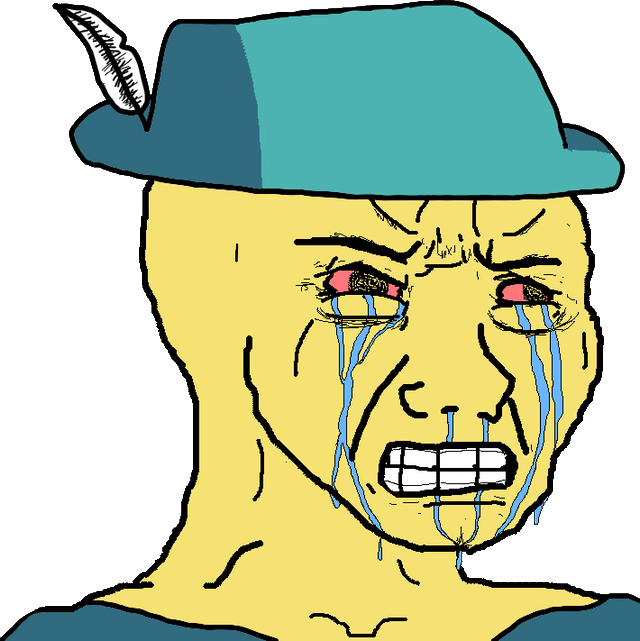
Label: 5_Crying_Wojak